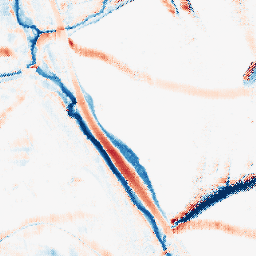
Category: morphological
Decomposition family: morphological_square
Decomposition parameters: operation: average
size: 15
Upsampling method: regularized
Upsampling parameters: scale: 4
lambda_reg: 0.1
Upsampling scale: 4